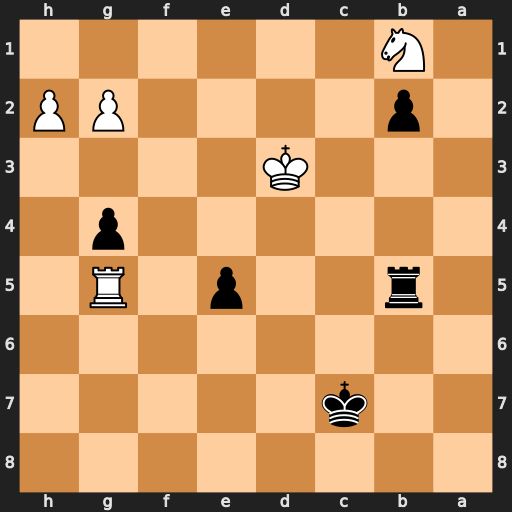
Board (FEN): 8/2k5/8/1r2p1R1/6p1/3K4/1p4PP/1N6
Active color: b
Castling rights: -
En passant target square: -
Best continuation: e4+ Kc2 Rxg5